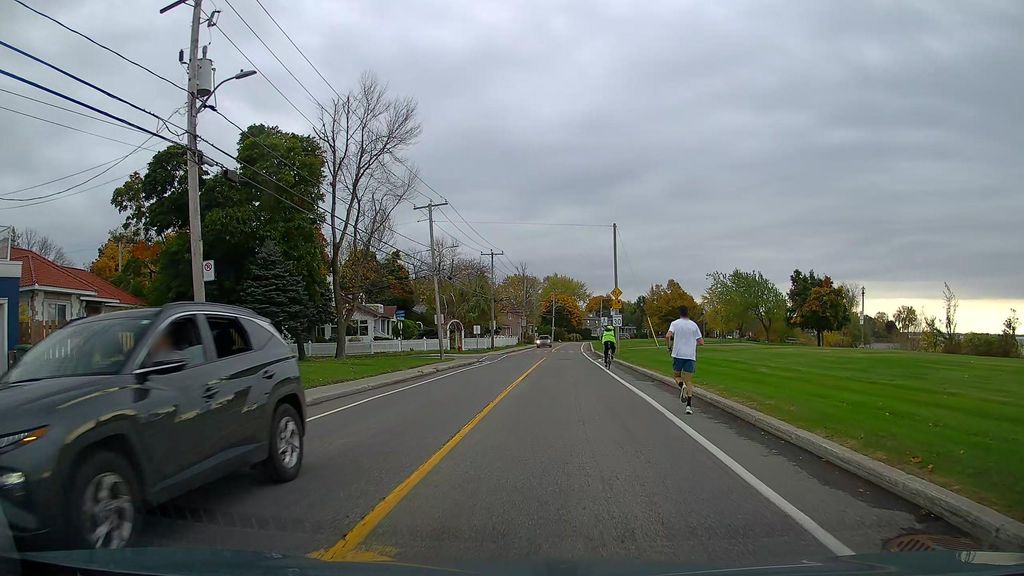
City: montreal